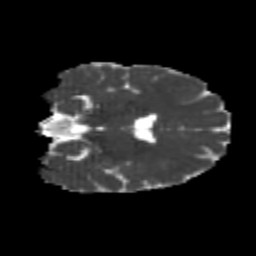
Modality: MD
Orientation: coronal
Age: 22
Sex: female
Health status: healthy
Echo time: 0.074 s